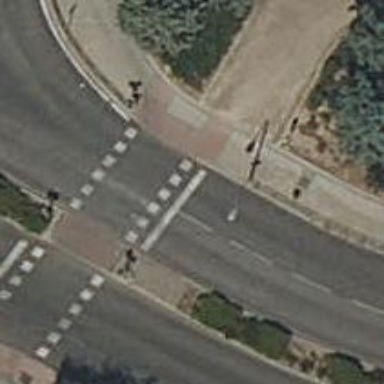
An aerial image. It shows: Zebra crossing with traffic signals.